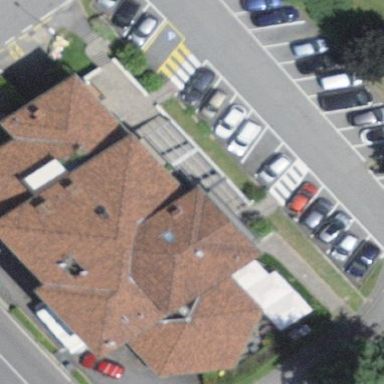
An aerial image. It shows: Parking area with surface.